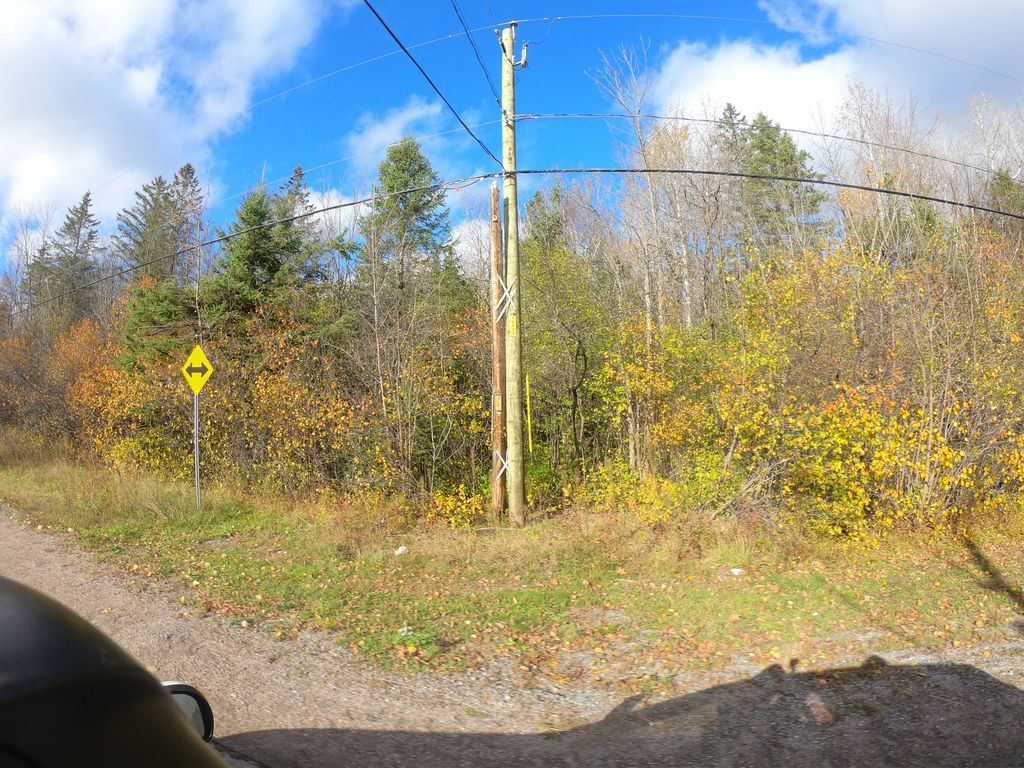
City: ottawa-gatineau